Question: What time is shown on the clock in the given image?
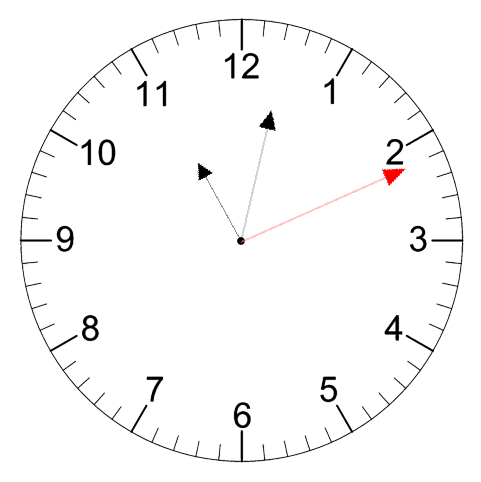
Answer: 11:02:11